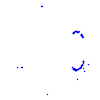
Particle: proton